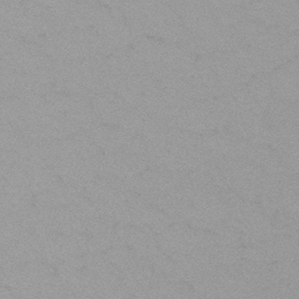
Label: frost